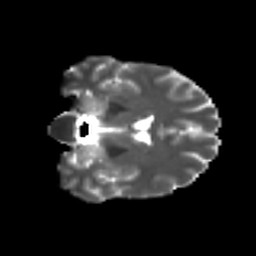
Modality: T2w
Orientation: coronal
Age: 32
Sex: male
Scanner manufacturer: ge
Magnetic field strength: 3 T
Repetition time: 7.8 s
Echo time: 0.0607 s